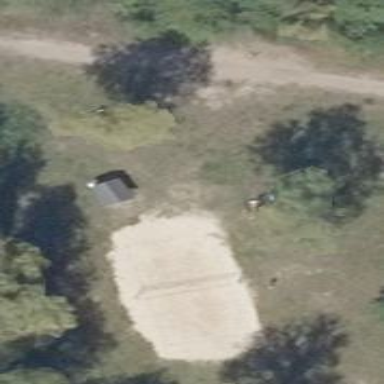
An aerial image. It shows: Beach volleyball pitch for leisure land activities.